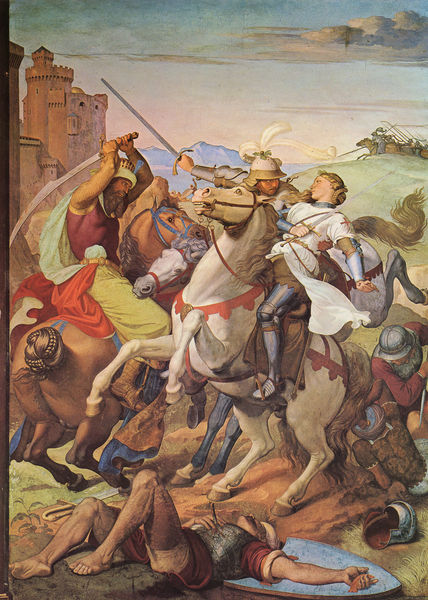
Titel: Odorado e Gildippe
Künstler: Friedrich Overbeck
Standort: Roma
Institution: Casa Massimo
Schlagwörter: berg, blau, dunkel, feder, felsen, gemälde, gruppe, himmel, kampf, mann, meer, schatten, weiß, wolken, gelb, grün, landschaft, menschen, mädchen, ocker, stadt, braun, bunt, fenster, frau, grau, hell, hintergrund, kleid, licht, männer, rücken, schwarz, ölbild, gras, rot, schloss, tier, tiere, weg, wiese, wolke, beige, bart, blond, bibel, federn, geschichte, leiche, mensch, mord, silber, stein, steine, tod, tot, toter, öl, erde, horizont, häuser, hügel, boden, gewand, pferd, pferde, reiter, turm, beine, deutschland, hellblau, huf, hufe, reiten, ritt, sattel, schweif, zügel, füße, liebe, liegen, man, berge, fels, gebirge, mauer, gelände, romantik, krieg, schlacht, lanze, soldaten, braut, liegend, nazarener, fallen, zinnen, rit, schild, burg, kreuz, orient, festung, barfuß, geschirr, militär, raub, schilder, schwert, schwerter, säbel, waffen, schlag, soldat, tote, waffe, helm, ritter, armee, heer, rüstung, schimmel, helme, sterben, ross, mittelalter, krieger, duell, stadtmauer, heiliger, jean d'rc, johanna, kreuzzug, speer, töten, rösser, schlachtross, turban, pfeil, deutschrömer, abenddämmerung, erstechen, rinascimental, rettung, araber, turbane, verwundeter, sterbender, georg, gefecht, zweikampf, husaren, morgengrauen, brug, martyrium, hauen, orientale, türken, kreuzritter, sarazenen, mittelatler, feind, kämpfe, zuschlagen, hieb, gestürzter, schalcht, machete, sarazene, burf, mädchenraub, nazarenerlike, maure